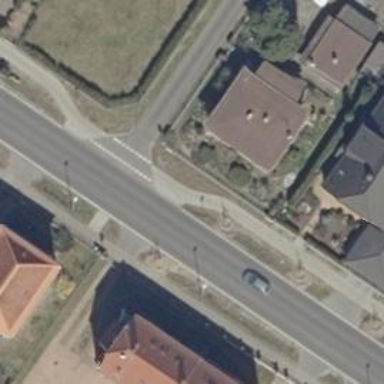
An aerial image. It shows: Uncontrolled road crossing.